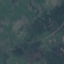
Label: HerbaceousVegetation